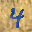
Label: 4